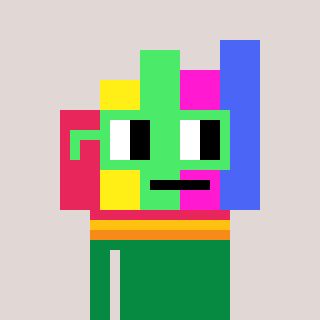
a pixel art character with square light green glasses, a bar chart-shaped head and a green-colored body on a warm background